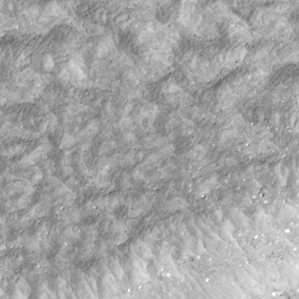
Label: non_frost